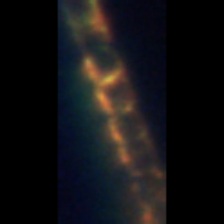
Taxon: Skeletonema
Group: Diatoms